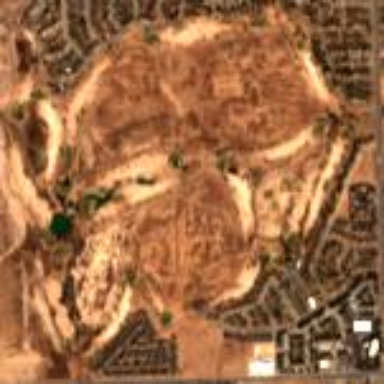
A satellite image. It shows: Golf course.